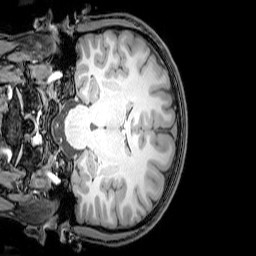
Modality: T1w
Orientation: coronal
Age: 22
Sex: male
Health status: healthy
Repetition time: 0.081 s
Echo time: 0.037 s